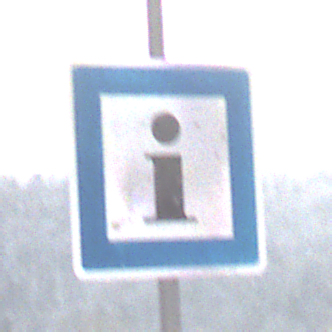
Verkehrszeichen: Informationsstelle
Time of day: MorningAfternoon
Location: Outdoor (Nature)
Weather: PartlyCloudy
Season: Winter
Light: Natural